Field crop: maize
Growth stage: 2
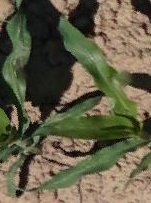
Species: maize